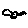
Label: bird